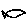
Label: fish